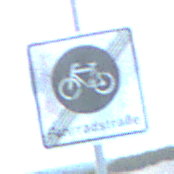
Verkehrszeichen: EndeFahrradstrasse
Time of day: SunriseSunset
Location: Outdoor (Beach)
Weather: PartlyCloudy
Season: NotSpecified
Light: Natural